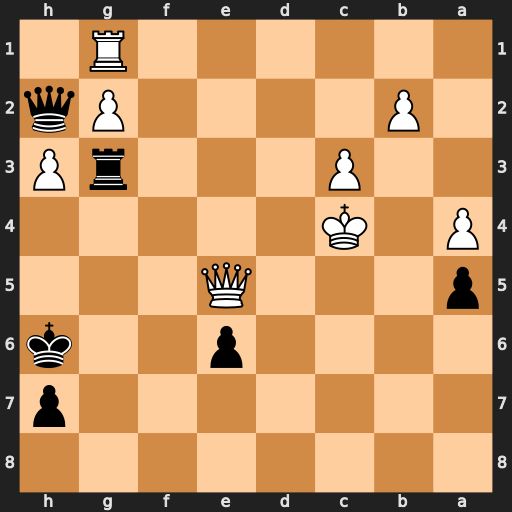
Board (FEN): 8/7p/4p2k/p3Q3/P1K5/2P3rP/1P4Pq/6R1
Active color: b
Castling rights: -
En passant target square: -
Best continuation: Rg4+ hxg4 Qxe5